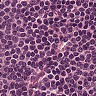
Metastatic tissue present: no